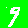
Digit: 9